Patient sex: F
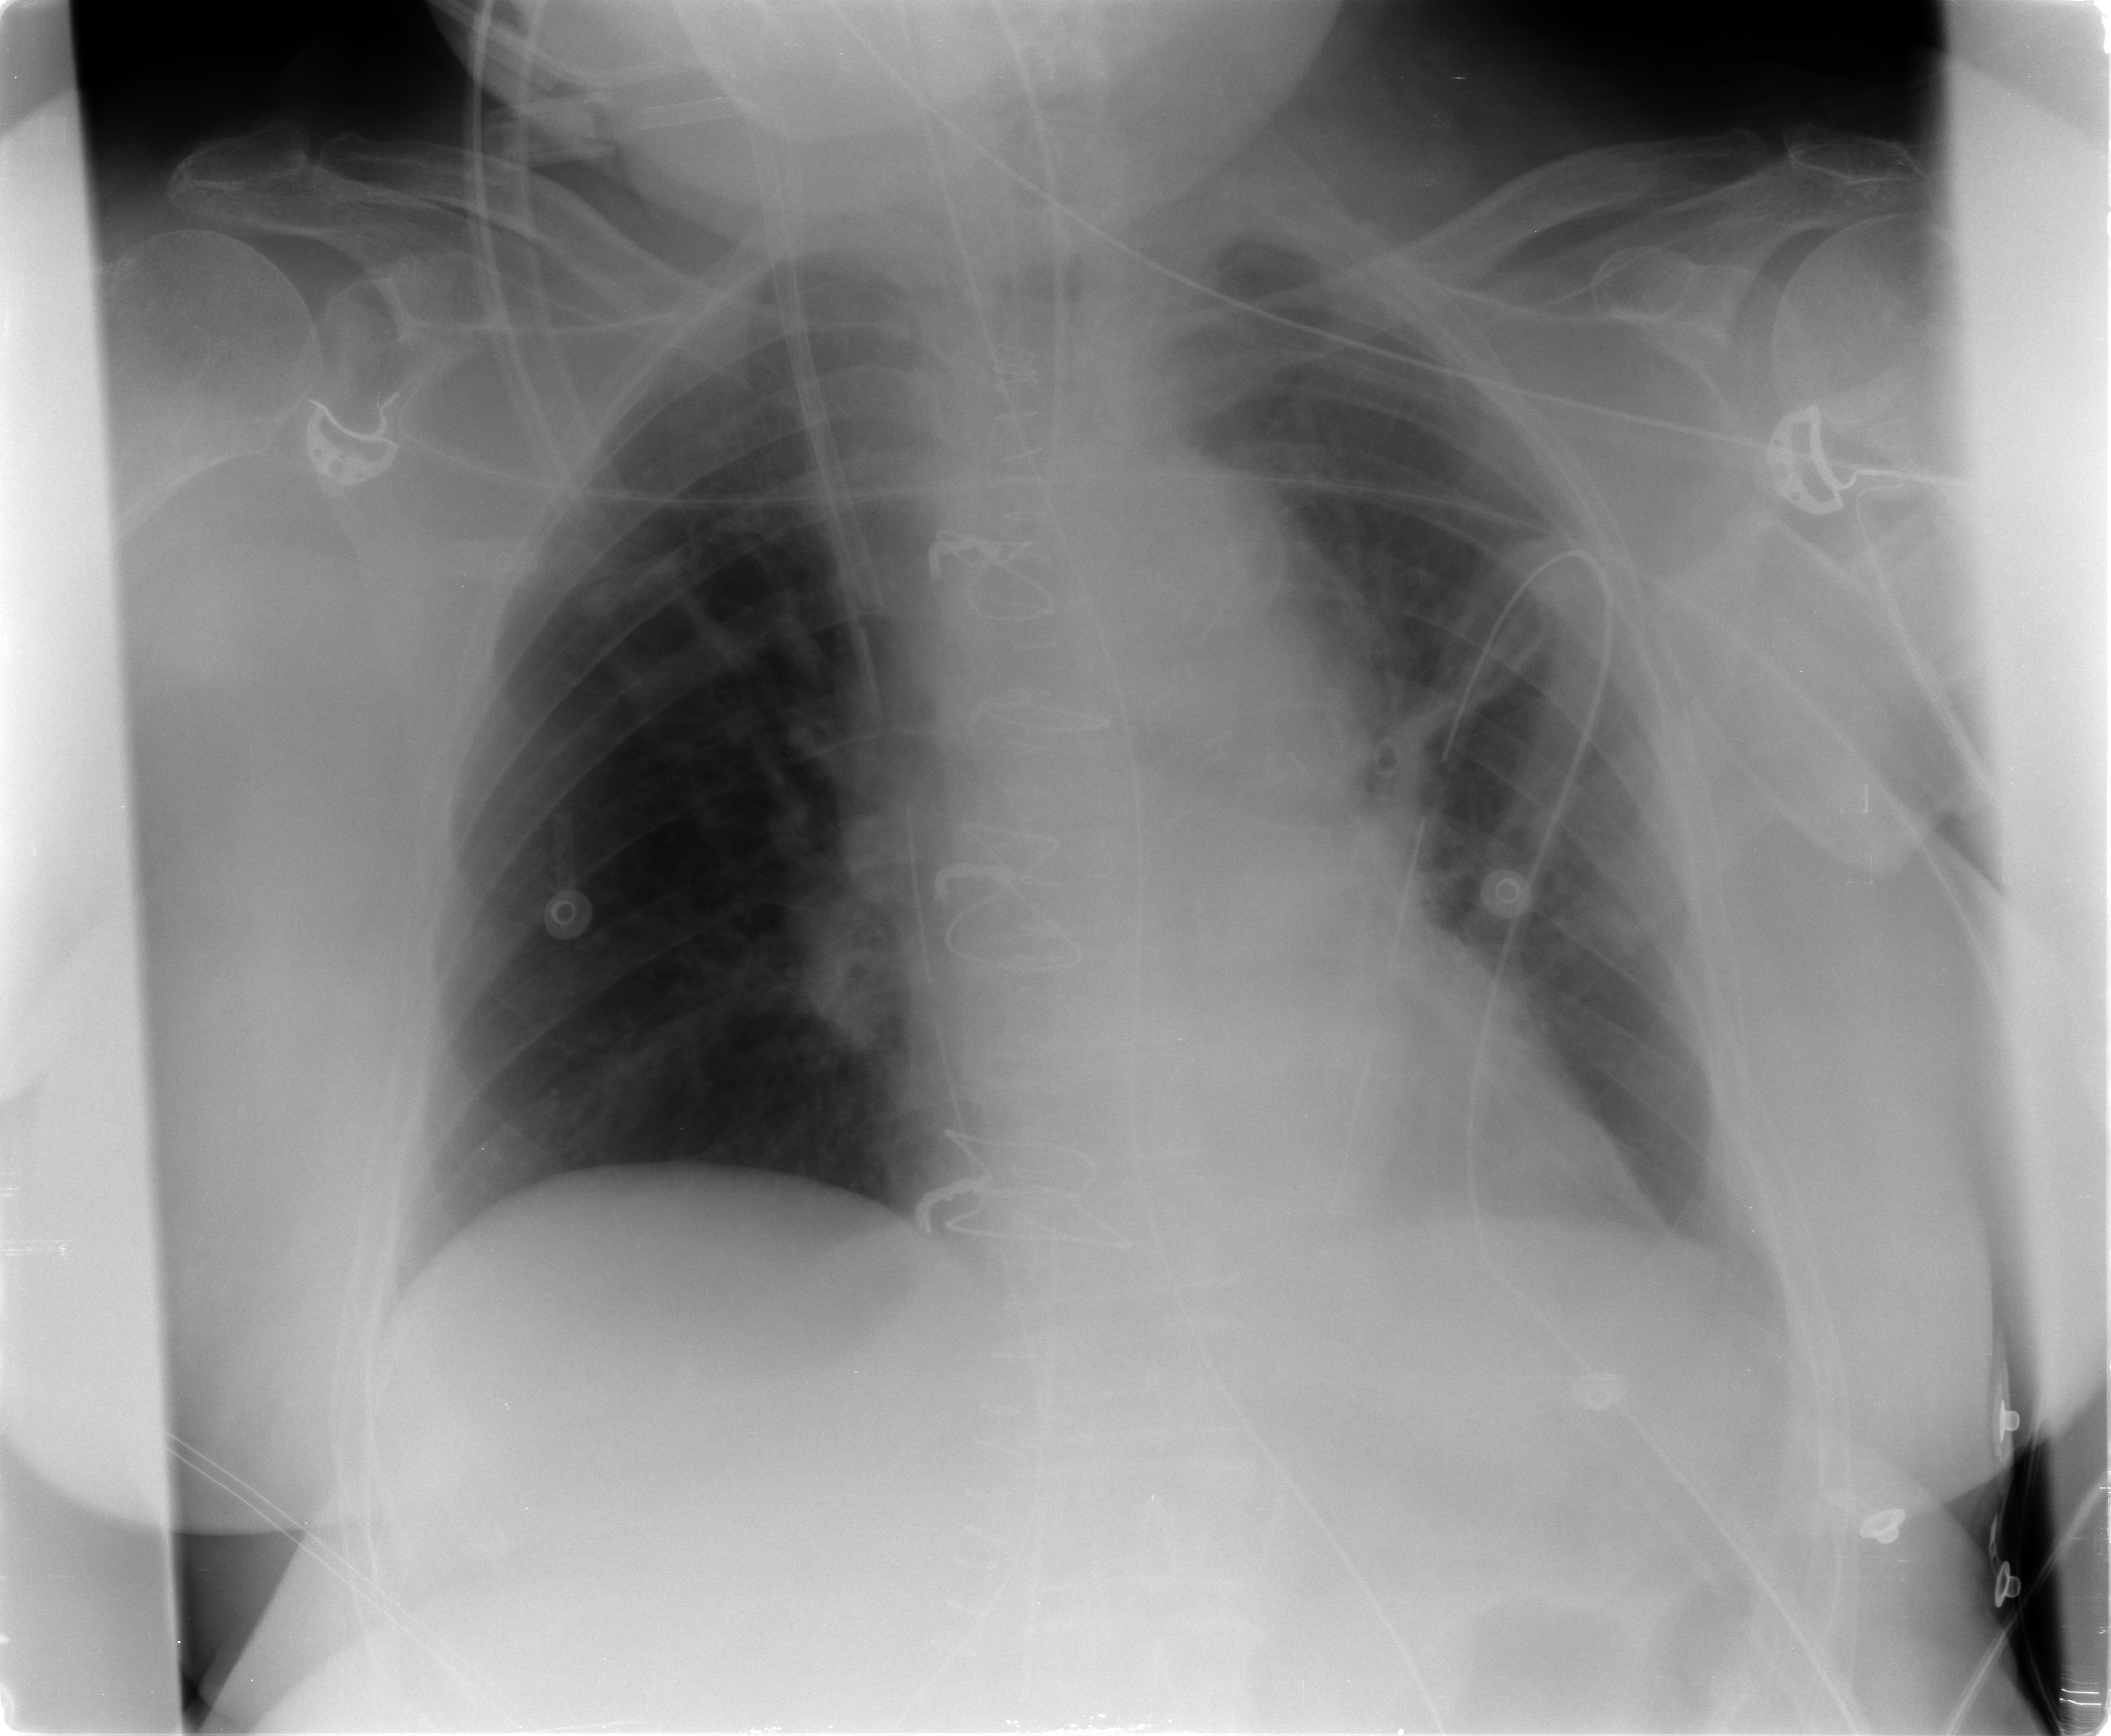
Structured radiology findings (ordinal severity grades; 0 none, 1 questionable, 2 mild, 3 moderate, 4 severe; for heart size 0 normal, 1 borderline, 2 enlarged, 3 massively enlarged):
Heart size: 0
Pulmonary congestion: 0
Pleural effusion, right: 0
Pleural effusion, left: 2
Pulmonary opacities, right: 0
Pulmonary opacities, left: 0
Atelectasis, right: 0
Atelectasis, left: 2